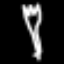
Label: fork